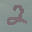
Label: 2